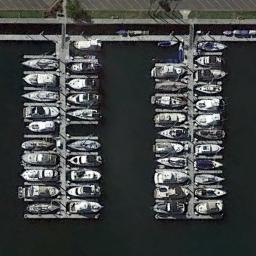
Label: harbor